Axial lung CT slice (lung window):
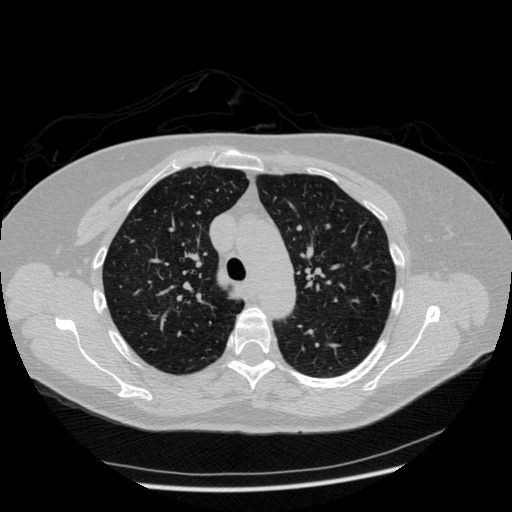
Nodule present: no